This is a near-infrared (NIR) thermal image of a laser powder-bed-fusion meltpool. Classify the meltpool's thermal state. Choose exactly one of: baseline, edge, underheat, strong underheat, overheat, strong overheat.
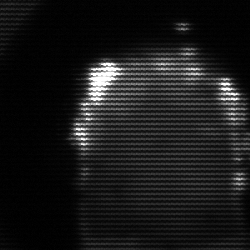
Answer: baseline